Interaction volume radius: 5 \u00c5
Interaction volume height: 10 \u00c5
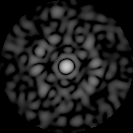
Disorder parameter: 0.8133